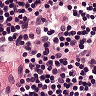
Metastatic tissue present: no